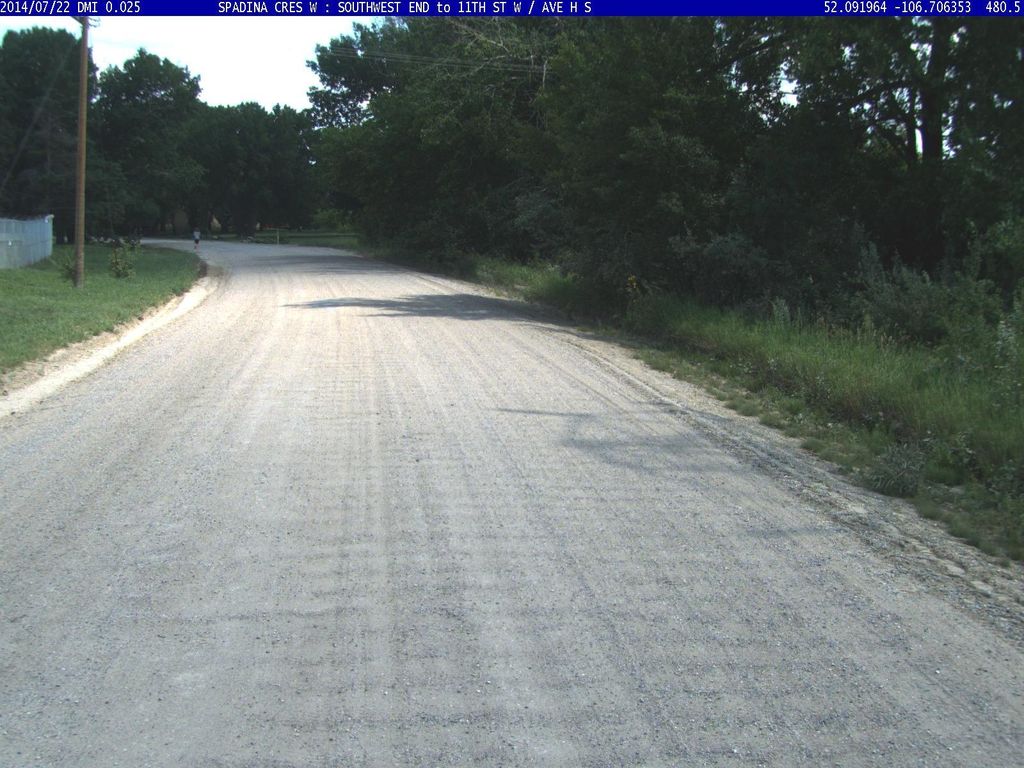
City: saskatoon